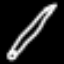
Label: pencil